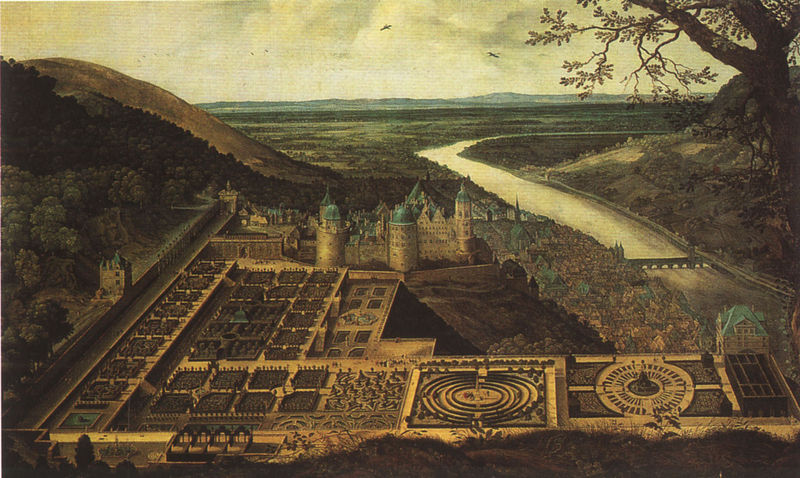
Titel: Schloss in Heidelberg, Ottheinrichsbau, Hoffront
Künstler: K. Fischer
Standort: Heidelberg (EU - D - BW)
Schlagwörter: baum, berg, blau, blätter, hand, himmel, meer, vogel, wasser, wolken, bäume, fluss, grün, landschaft, menschen, stadt, teich, frankreich, zeichnung, anlage, park, schloss, bach, ebene, feld, felder, horizont, häuser, hügel, vögel, weite, brücke, wiesen, england, wald, brunnen, turm, garten, springbrunnen, ansicht, ort, berge, hang, mauer, burg, weiden, türme, zweig, radierung, geometrisch, back, heidelberg, beete, staft, labyrinth, gartenanlage, hecken, übersicht, angelegt, neckar, französischer garten, maer, blaue dächer, el, lanyrinth, rheinebene, hortus palatinus, haardtgebirge